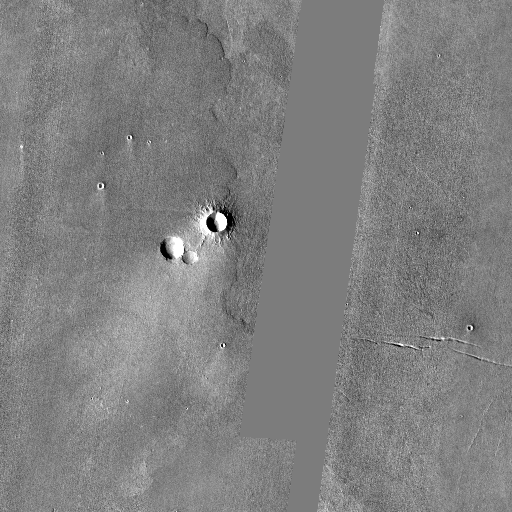
Crater classes present: Background, Other, Buried